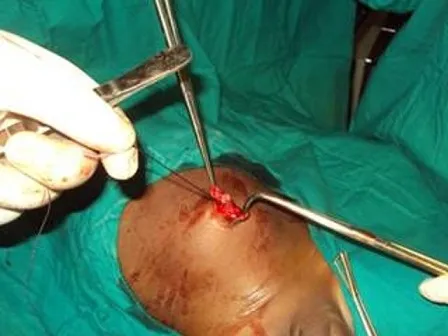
Facial defect repair.
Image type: medical_photograph (other_medical_photograph)